Aerial crown-view tile of a tropical tree (Barro Colorado Island, Panama), acquired 20250915:
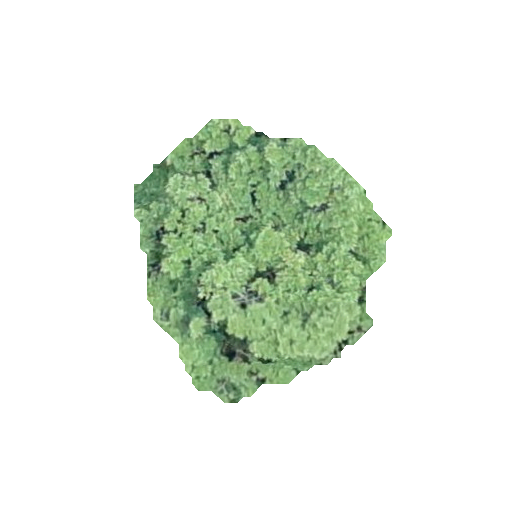
Species: Tabebuia rosea
GBIF accepted scientific name: Tabebuia rosea
Crown area: 72.895 m²